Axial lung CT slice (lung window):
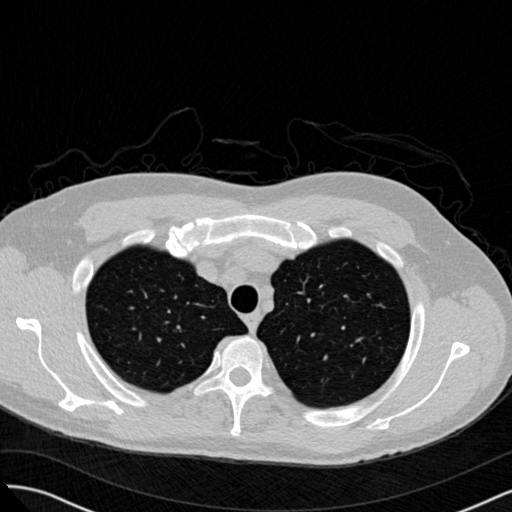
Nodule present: no